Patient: sex M, age 34
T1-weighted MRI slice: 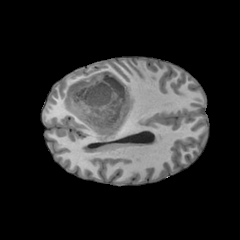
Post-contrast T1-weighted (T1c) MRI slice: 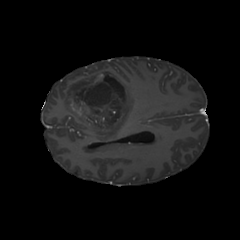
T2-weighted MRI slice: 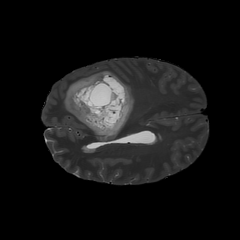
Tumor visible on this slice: yes
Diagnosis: Astrocytoma, IDH-mutant
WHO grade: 4